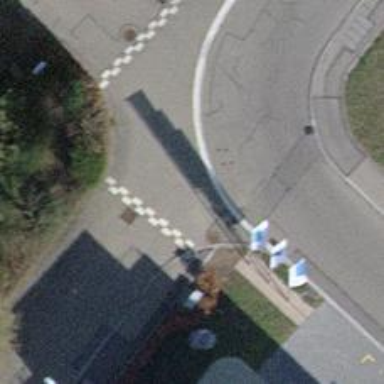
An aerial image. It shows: Bump for traffic calming.